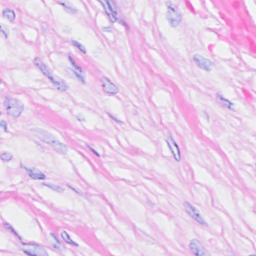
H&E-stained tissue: Breast